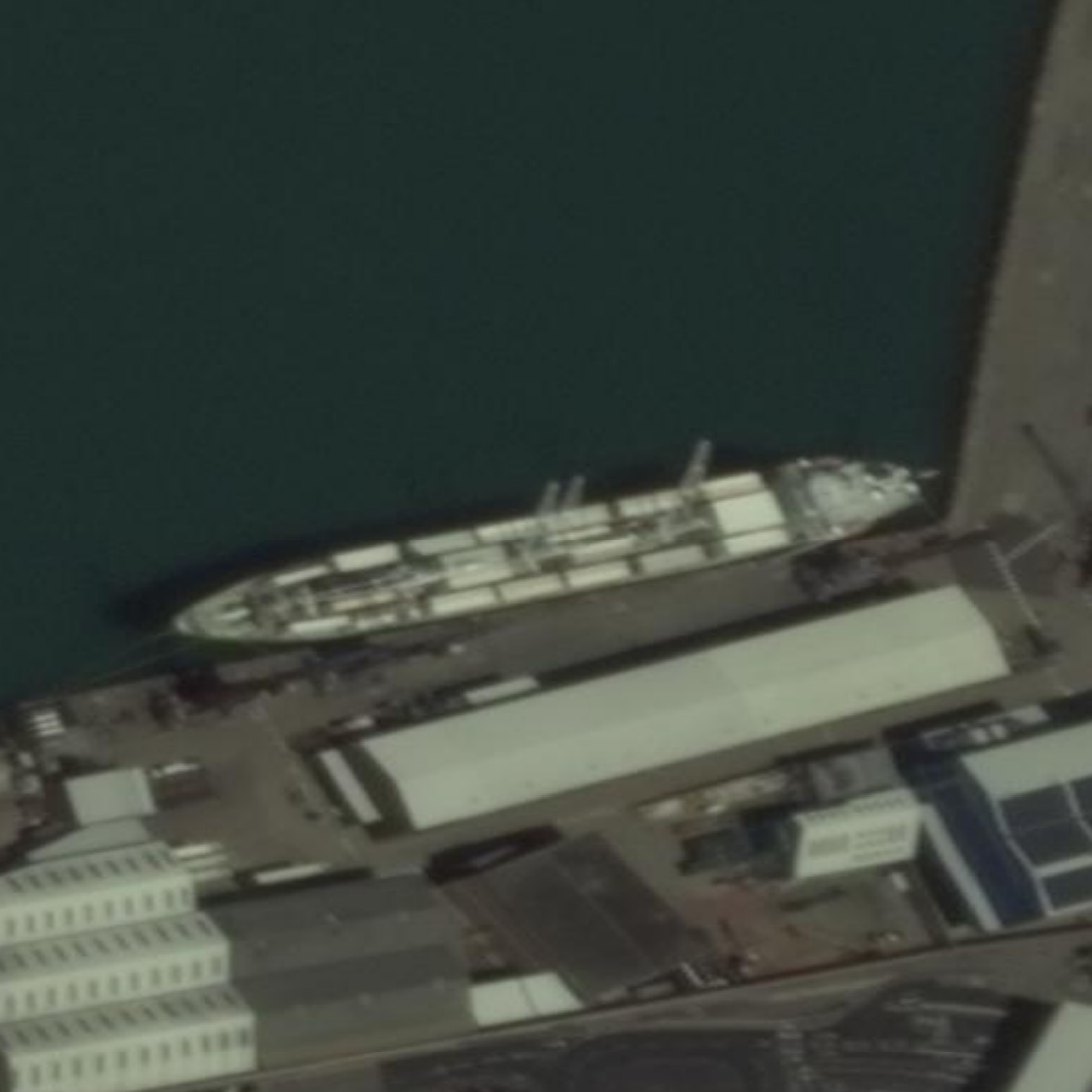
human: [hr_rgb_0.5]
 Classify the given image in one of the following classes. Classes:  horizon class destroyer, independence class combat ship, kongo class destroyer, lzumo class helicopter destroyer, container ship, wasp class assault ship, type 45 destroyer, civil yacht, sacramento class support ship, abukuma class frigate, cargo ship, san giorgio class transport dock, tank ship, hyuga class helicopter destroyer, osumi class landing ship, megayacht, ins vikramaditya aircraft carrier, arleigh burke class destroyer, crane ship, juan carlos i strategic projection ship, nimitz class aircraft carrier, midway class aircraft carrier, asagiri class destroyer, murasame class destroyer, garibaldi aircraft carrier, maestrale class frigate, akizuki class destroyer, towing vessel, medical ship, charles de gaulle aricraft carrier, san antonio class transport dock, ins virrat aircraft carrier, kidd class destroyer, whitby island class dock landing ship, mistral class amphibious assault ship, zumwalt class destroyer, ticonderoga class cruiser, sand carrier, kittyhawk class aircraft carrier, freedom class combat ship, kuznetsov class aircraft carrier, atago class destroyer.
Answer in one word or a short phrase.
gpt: Cargo ship